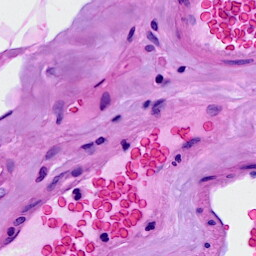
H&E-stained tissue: Breast